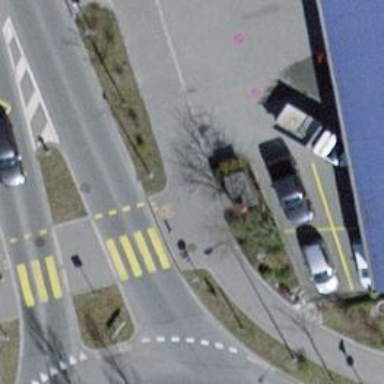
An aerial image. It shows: Asphalt path suitable for both cyclists and pedestrians.